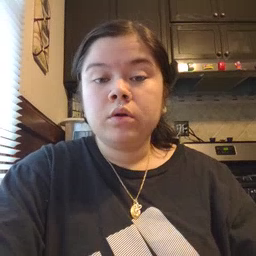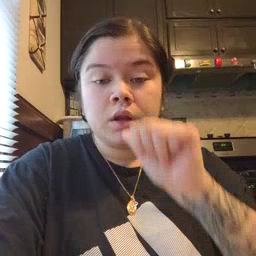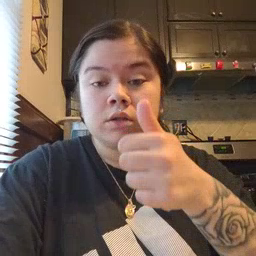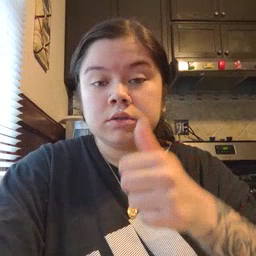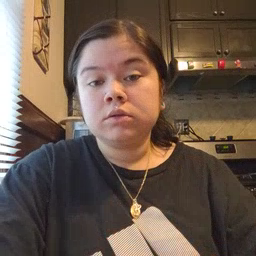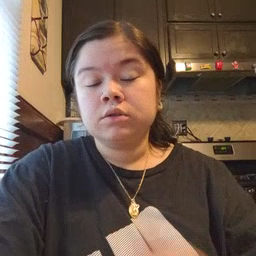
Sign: nuts